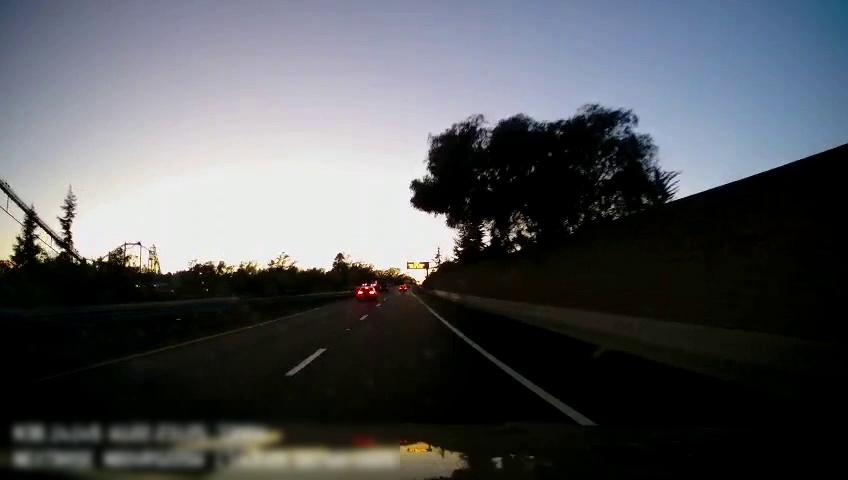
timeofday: Dusk/Dawn/Twilight
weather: Sunny
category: Drivable Space
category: Vehicles | Car
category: Lanes | Alternate Lane
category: Lanes | Current Lane
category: Lanes | Alternate Lane